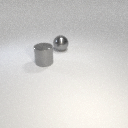
large gray metal sphere behind large gray metal cylinder